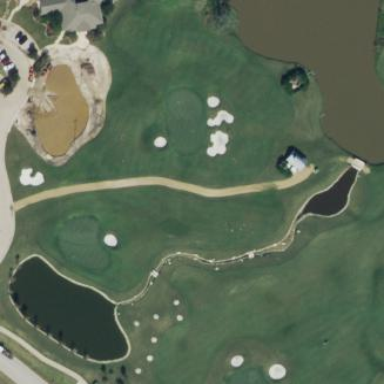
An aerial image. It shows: Golf course.